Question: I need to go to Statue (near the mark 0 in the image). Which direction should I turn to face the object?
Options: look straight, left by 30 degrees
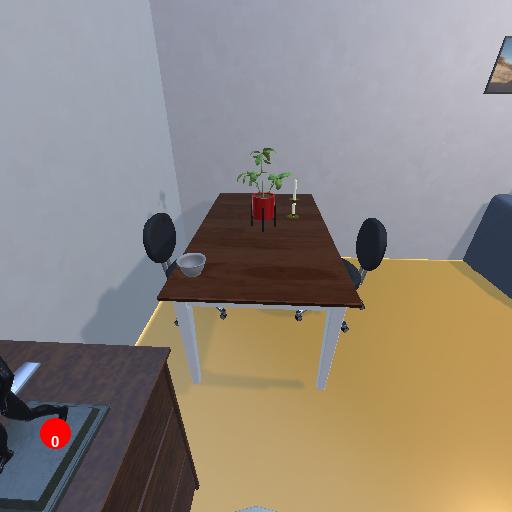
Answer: look straight